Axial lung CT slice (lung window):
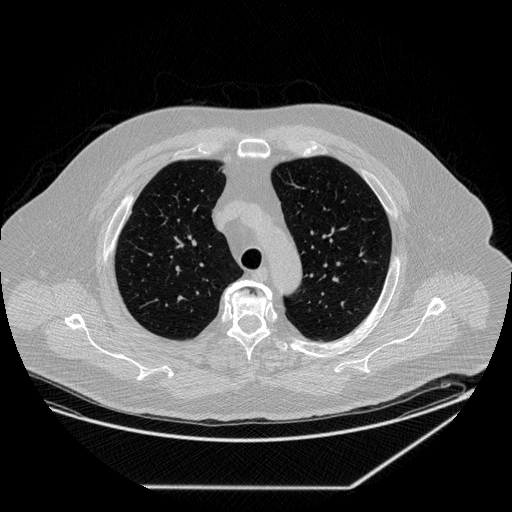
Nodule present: no